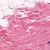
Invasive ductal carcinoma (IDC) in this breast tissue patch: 0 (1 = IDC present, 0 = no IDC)